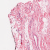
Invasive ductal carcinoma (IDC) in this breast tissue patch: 0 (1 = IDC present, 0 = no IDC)